六年级 · 计数
 根据下图回答问题.

（1）如果用整个圆表示总体，那么哪一个扇形表示总体的 $25 \%$ ?

(2) 如果用整个圆代表我校的总人数 (3000), 那么扇形 B 大约代表多少人?

（3）如果用整个圆代表 9 公顷的稻田，那么扇形 $\mathrm{B}$ 大约代表多少公顷的稻田？
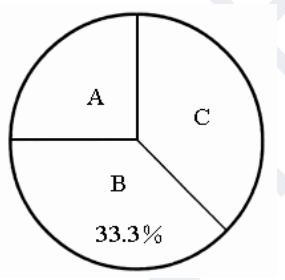
答案: （1）解：A 扇形表示总体的 $25 \%$.

（2）解： $3000 \times 33.3 \% \approx 1000$ (人)

答: 扇形 $\mathrm{B}$ 大约代表 1000 人.

（3） $9 \times 33.3 \%=3$ (公顷)
答: 扇形 $\mathrm{B}$ 大约代表 3 公顷的稻田.